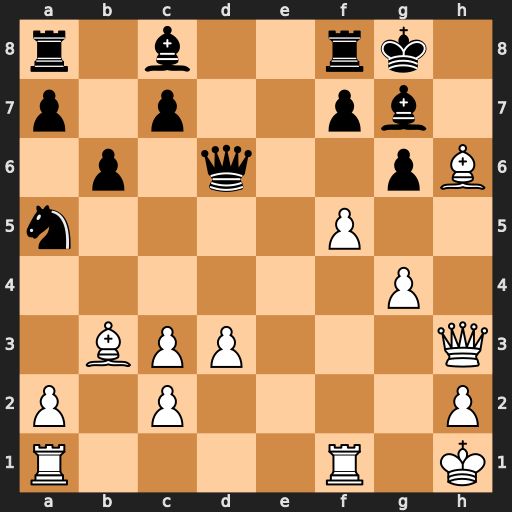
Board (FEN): r1b2rk1/p1p2pb1/1p1q2pB/n4P2/6P1/1BPP3Q/P1P4P/R4R1K
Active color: w
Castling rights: -
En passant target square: -
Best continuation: Bxg7 Kxg7 f6+ Qxf6 Rxf6